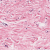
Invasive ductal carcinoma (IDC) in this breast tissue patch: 0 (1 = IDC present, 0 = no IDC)